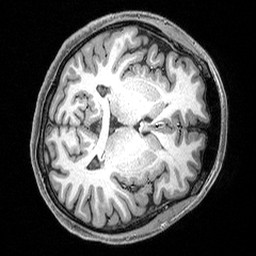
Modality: T1w
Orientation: axial
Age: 43
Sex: female
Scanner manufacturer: siemens
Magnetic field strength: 3 T
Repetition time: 2.3 s
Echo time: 0.00298 s